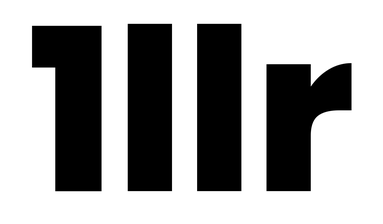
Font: Poppins-ExtraBold